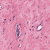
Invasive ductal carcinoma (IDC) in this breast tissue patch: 0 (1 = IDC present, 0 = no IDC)